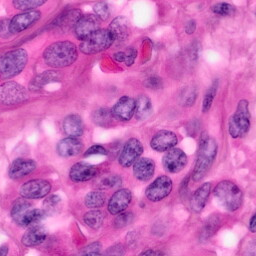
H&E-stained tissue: Pancreatic